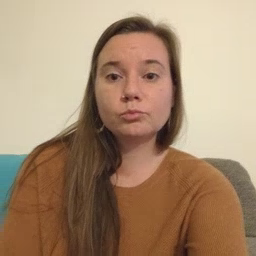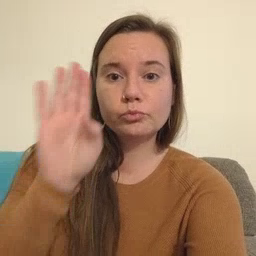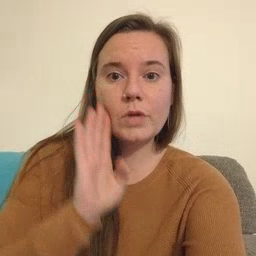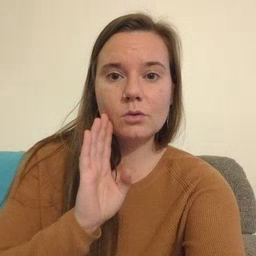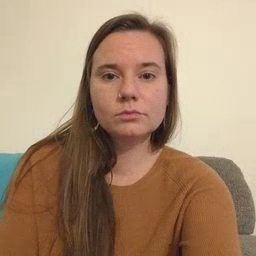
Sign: brown